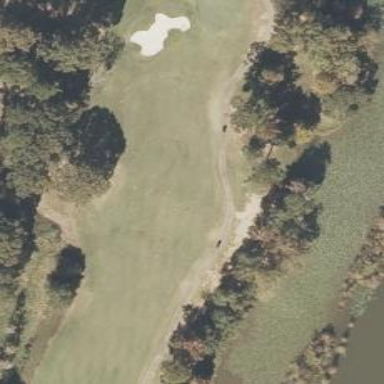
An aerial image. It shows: Golf hole.